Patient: sex F, age 34
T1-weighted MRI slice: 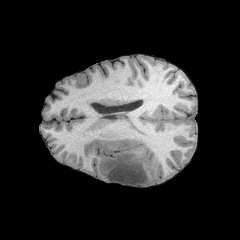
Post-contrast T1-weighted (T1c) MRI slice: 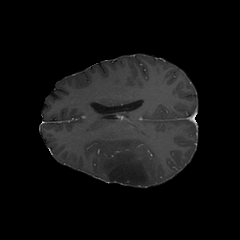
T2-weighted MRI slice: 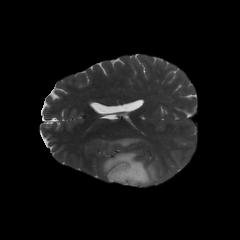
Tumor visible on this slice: yes
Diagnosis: Astrocytoma, IDH-mutant
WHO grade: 3